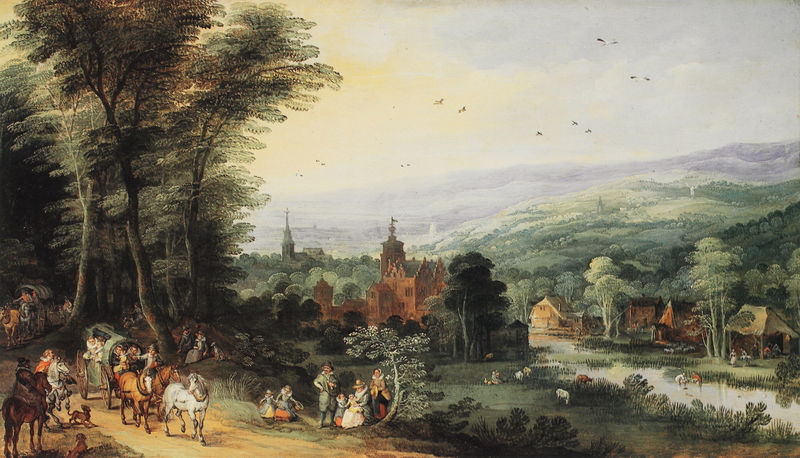
Titel: Braunschweiger Jahreszeitenzyklus
Künstler: Josse de d. J. Momper
Institution: Braunschweig, Herzog Anton Ulrich-Museum
Schlagwörter: baum, berg, gemälde, himmel, mann, vogel, wasser, badende, bäume, fluss, frauen, grün, kirchturm, landschaft, menschen, see, stadt, teich, frau, männer, hund, hunde, schloss, tier, tiere, wiese, öl, bach, häuser, hügel, morgen, natur, sonnenaufgang, vögel, weide, gewässer, kirche, wiesen, kind, renaissance, wald, bauern, fliegen, kinder, landleben, pferd, pferde, reiter, turm, weiher, berge, dorf, hügellandschaft, idylle, kutsche, wagen, romantik, waschen, türme, treck, schafe